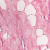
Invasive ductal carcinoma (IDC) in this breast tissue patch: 0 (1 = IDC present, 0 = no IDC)